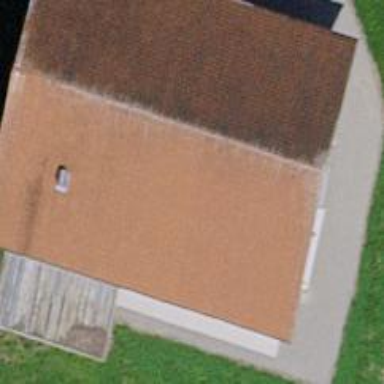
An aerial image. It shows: Farm auxiliary building.